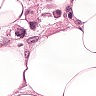
Metastatic tissue present: yes